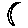
Label: moon